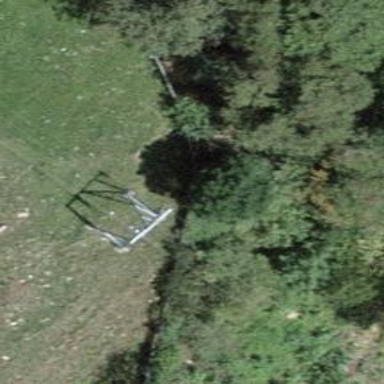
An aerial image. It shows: Cable car.